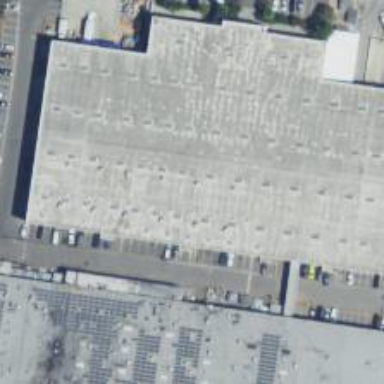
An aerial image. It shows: Warehouse.